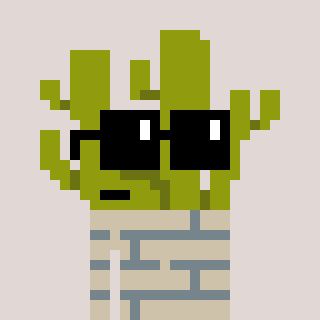
a pixel art character with square black sunglasses, a cactus-shaped head and a bege-colored body on a warm background